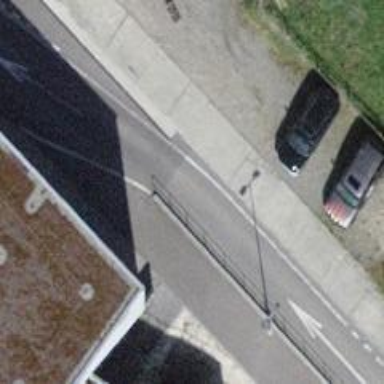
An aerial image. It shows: Bollard barrier.